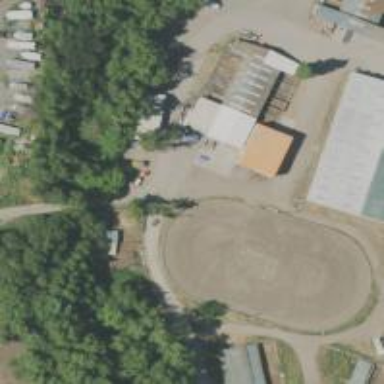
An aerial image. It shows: Equestrian pitch for leisure land use.